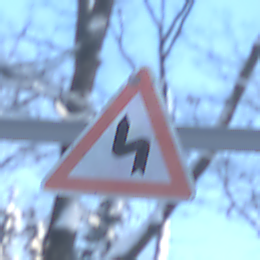
Verkehrszeichen: DoppelkurveZunaechstLinks
Umgebung: Outdoor, Nature
Tageszeit: MorningAfternoon
Wetter: Clear
Licht: Natural
Jahreszeit: Winter
Kontrast: LowContrast